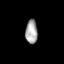
Tissue: skin
Cell type: Fibroblasts
Senescence score: 0.763
Nuclear area (px): 288
Mean DAPI intensity: 164.146